Question: I have the next tables: faculty, faculty_subjects and subjects. Every faculty has a list of subjects

How can I SELECT 'subjects' that are not needed for this 'faculty' ?
Note: if user adds some new subject, then this subject doesn't already have a record in 'faculty_subjects' table, but it should be displayed in SELECT.
So to sum up - from the list of ALL subjects that exists I want to know the ones that doesn't needed for this faculty. How this can be achieved ?
I'm using MySQL database.
PS. if there is a more better title - please edit.
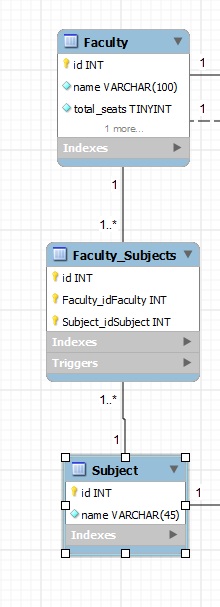
Answer: You can 'LEFT JOIN' to the 'Faculty_Subject', with the particulary Faculty ID you are interested in used in the join predicate, then filter out the rows with a match using the 'WHERE' predicate, so you are left with the subjects you want:
'''
SELECT s.id, s.Name
FROM Subject AS s
LEFT JOIN Faculty_Subject AS fs
ON fs.Subject_idSubject = s.ID
AND fs.Faculty_idFaculty = 1
WHERE fs.id IS NULL;
'''
Note, I would usually advise to use 'NOT EXISTS' syntax:
'''
SELECT s.id, s.Name
FROM Subject AS s
WHERE NOT EXISTS
( SELECT 1
FROM Faculty_Subject AS fs
WHERE fs.Subject_idSubject = s.ID
AND fs.Faculty_idFaculty = 1
);
'''
Which I beleive is more logical to the reader, but <URL>